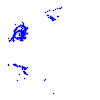
Particle: kaon